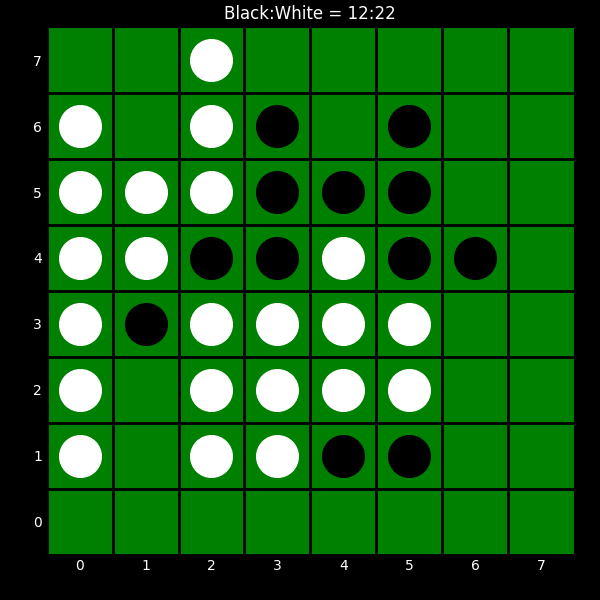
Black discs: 12
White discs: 22